Interaction volume radius: 10 \u00c5
Interaction volume height: 25 \u00c5
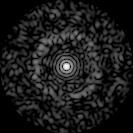
Disorder parameter: 0.8262